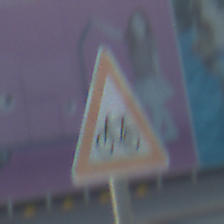
Verkehrszeichen: RadverkehrRechts
Umgebung: Outdoor, Suburban
Tageszeit: MorningAfternoon
Wetter: PartlyCloudy
Licht: Natural
Jahreszeit: NotSpecified
Kontrast: HighContrast